Interaction volume radius: 5 \u00c5
Interaction volume height: 20 \u00c5
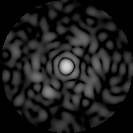
Disorder parameter: 0.8253